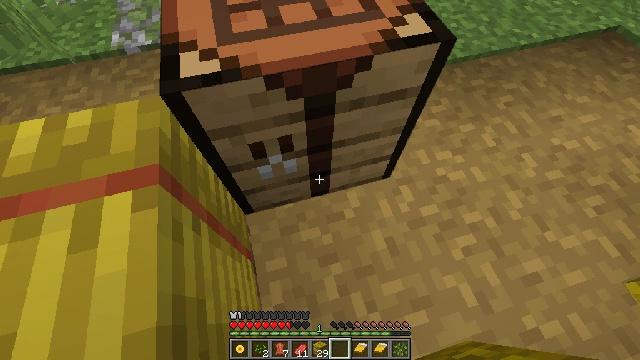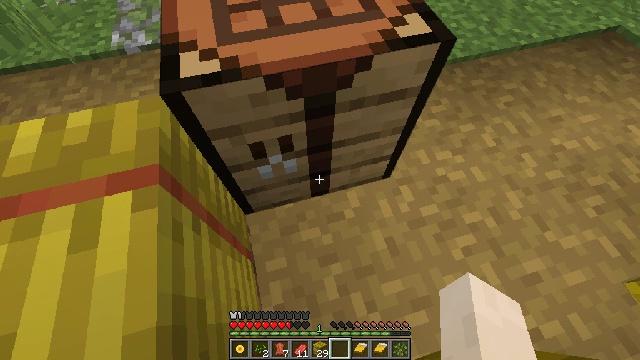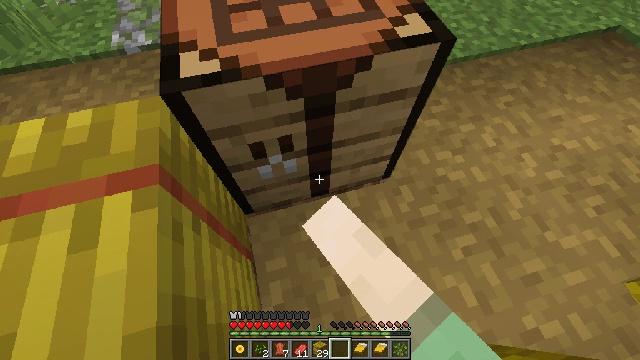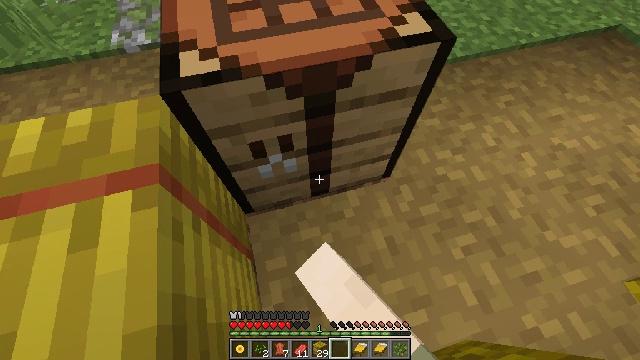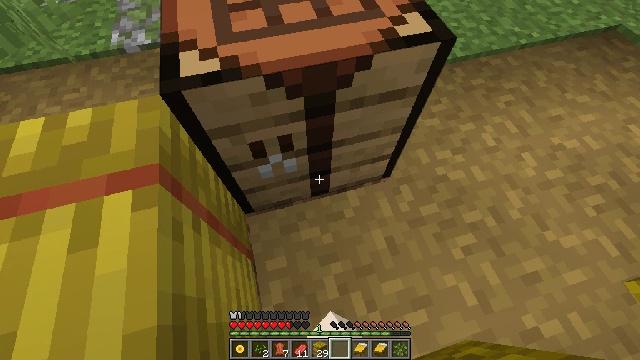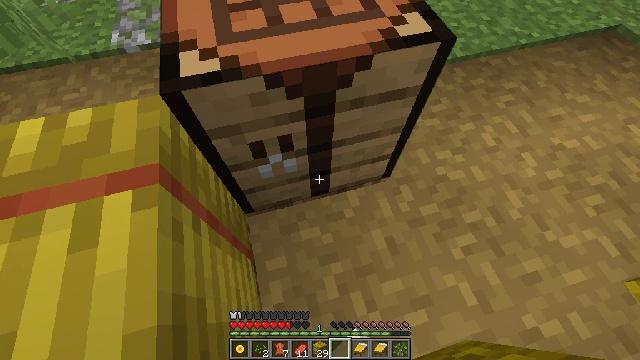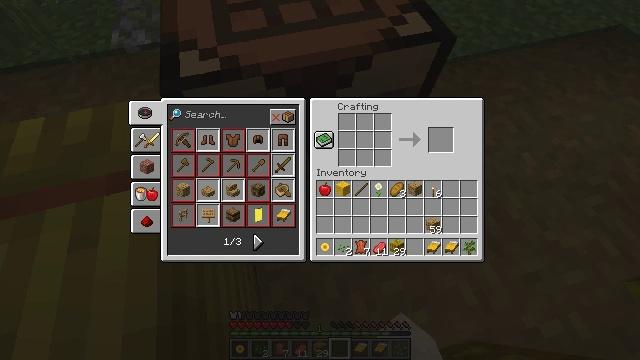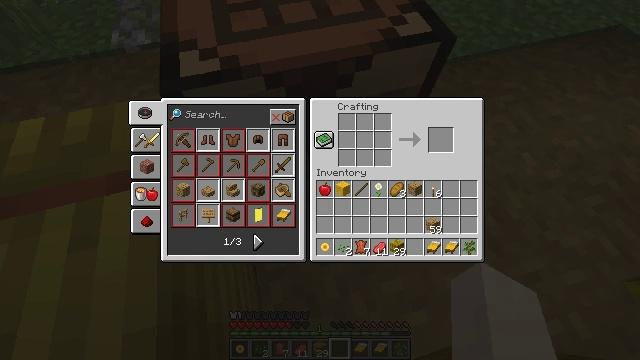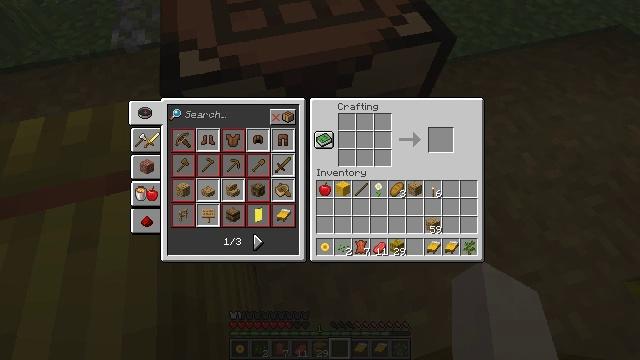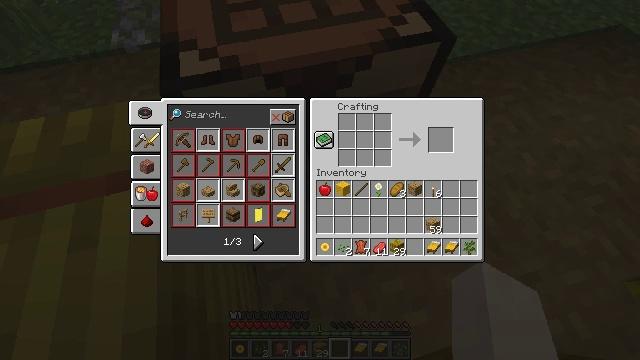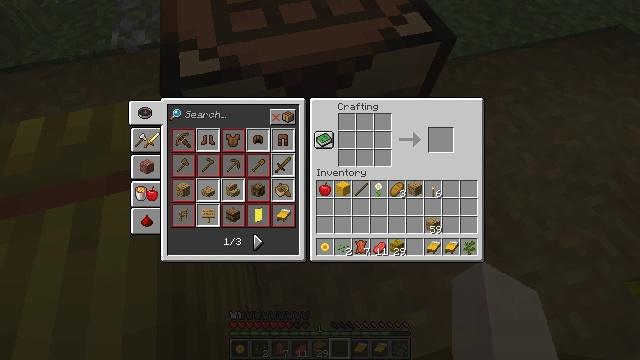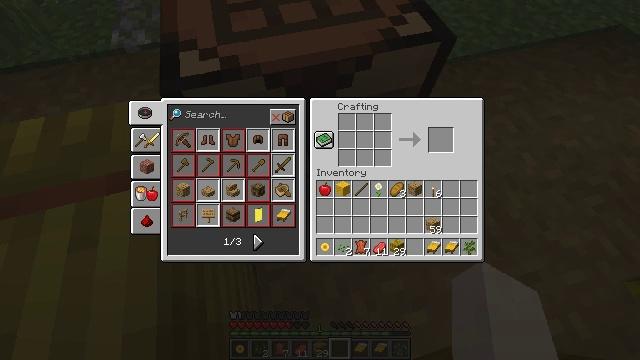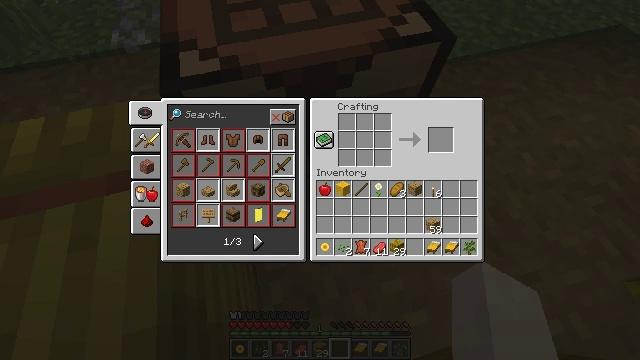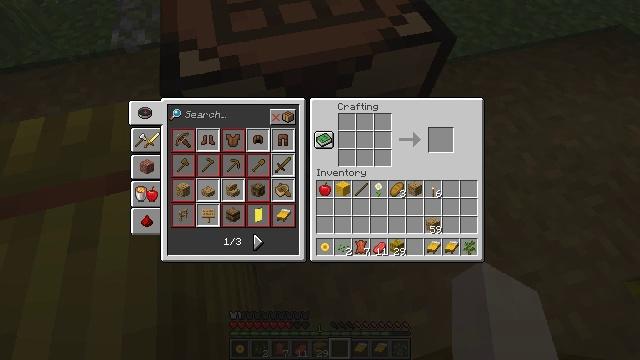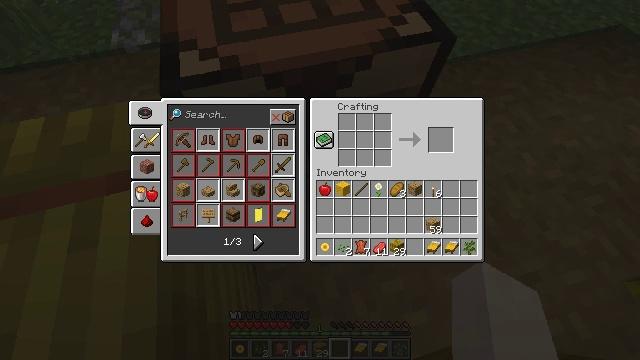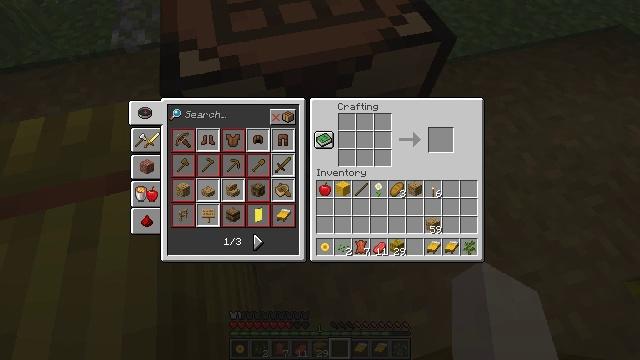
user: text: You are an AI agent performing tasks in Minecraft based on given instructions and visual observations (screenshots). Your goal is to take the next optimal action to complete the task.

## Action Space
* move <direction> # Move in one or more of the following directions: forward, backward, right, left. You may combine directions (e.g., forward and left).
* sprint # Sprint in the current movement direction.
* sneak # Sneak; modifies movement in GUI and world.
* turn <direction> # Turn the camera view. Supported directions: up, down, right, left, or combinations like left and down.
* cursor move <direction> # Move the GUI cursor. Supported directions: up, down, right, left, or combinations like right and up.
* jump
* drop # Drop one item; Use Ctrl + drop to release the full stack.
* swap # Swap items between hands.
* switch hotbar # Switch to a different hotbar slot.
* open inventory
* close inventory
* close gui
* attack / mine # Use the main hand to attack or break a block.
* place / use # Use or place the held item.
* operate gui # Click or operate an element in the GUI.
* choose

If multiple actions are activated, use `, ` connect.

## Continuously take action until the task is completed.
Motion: motion action
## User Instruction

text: Use leather to craft a leather helmet in the crafting table.
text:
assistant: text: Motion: use / place
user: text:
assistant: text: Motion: use / place
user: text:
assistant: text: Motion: use / place
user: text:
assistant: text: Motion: use / place
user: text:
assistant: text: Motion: no_op
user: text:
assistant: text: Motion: no_op
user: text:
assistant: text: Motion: no_op
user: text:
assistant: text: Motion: no_op
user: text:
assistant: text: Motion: no_op
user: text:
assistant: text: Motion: no_op
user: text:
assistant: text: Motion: no_op
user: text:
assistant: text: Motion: no_op
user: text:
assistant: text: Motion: no_op
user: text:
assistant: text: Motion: no_op
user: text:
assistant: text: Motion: no_op
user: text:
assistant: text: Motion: no_op
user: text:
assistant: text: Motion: no_op
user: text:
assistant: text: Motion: no_op
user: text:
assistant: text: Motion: turn left
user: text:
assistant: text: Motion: turn left
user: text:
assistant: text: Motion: turn left
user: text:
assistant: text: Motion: turn up
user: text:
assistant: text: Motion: turn up
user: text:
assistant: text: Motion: turn right and up
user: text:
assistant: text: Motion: turn up
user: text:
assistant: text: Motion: turn up
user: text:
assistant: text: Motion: no_op
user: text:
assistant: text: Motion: turn down
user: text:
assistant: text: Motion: turn right and down
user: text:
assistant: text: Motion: turn down